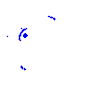
Particle: kaon